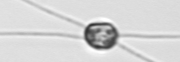
Label: Chaetoceros_danicus